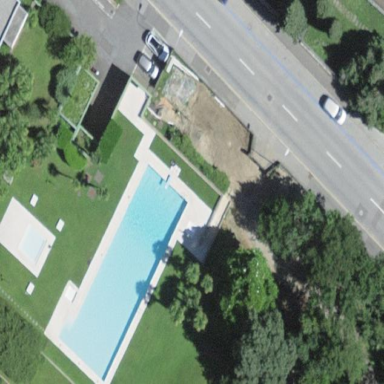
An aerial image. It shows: Swimming pool located in leisure land.